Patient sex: F
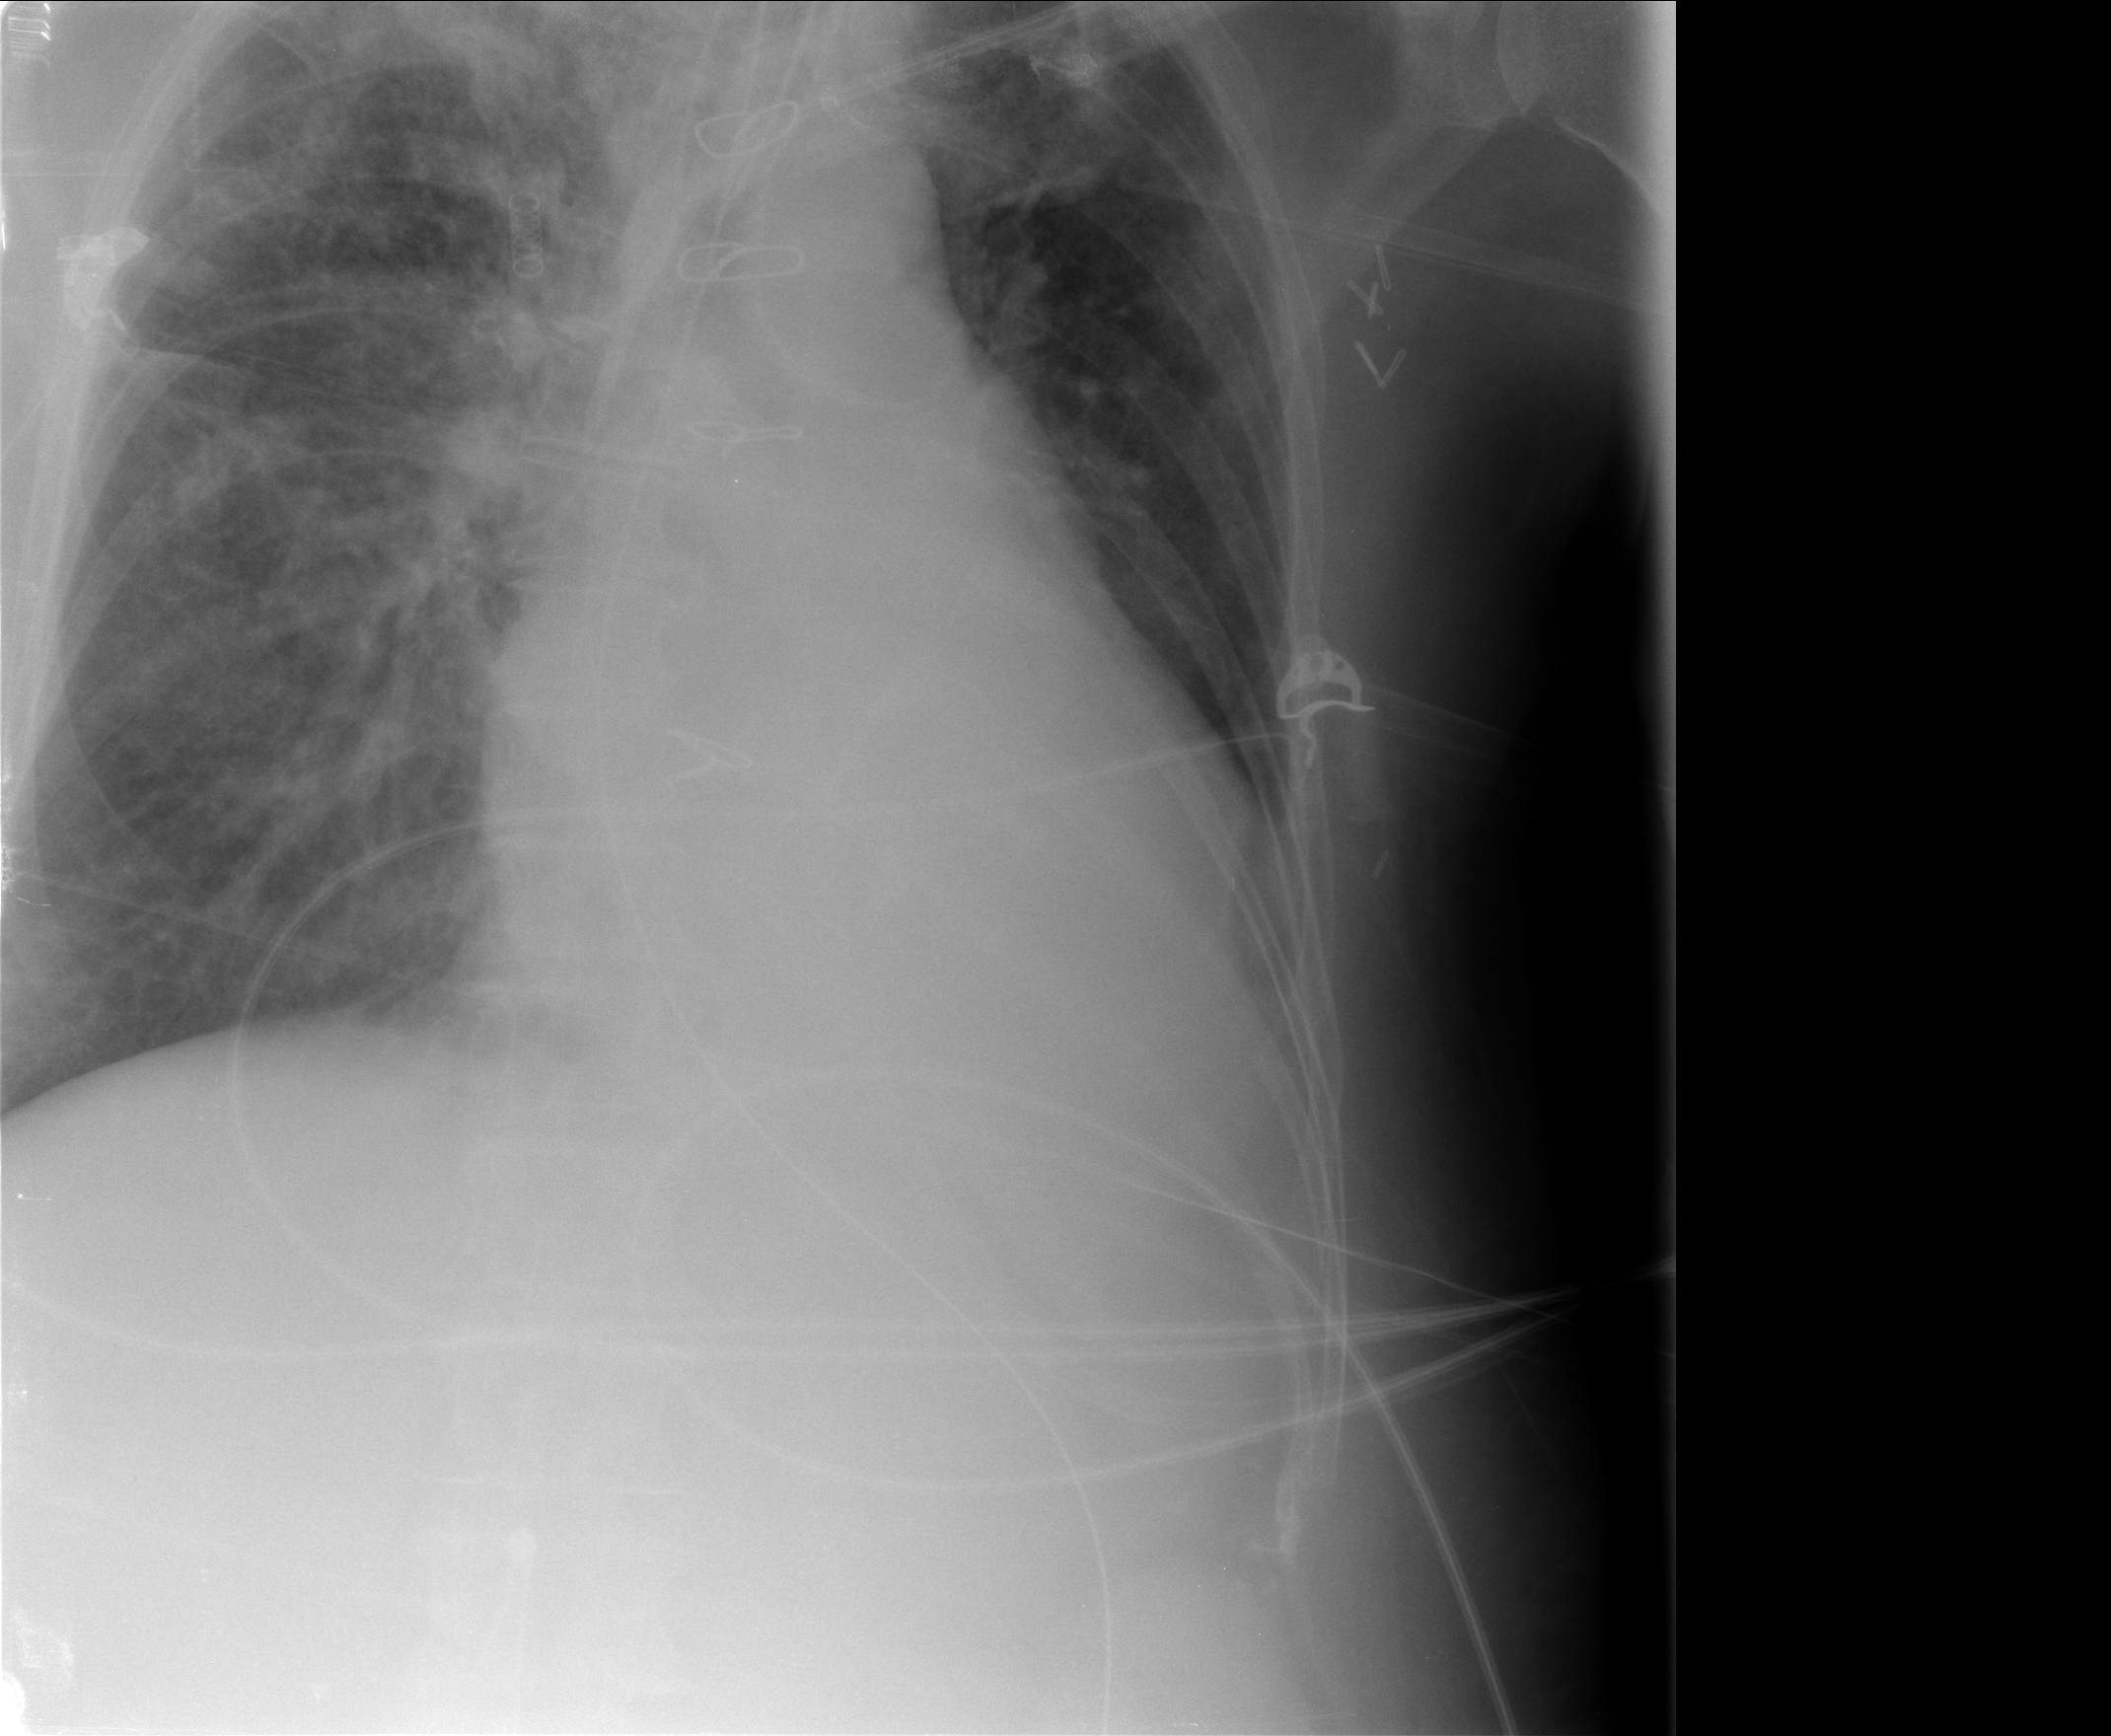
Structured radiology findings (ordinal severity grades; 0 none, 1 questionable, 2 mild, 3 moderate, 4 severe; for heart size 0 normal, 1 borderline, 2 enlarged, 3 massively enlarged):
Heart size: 2
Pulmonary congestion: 2
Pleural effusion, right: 0
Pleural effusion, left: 0
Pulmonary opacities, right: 3
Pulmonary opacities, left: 0
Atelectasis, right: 2
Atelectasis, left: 0